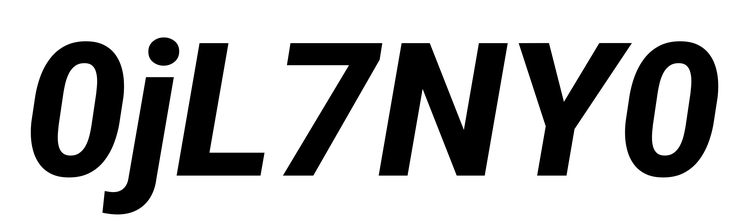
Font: Roboto-Italic_ExtraBold_Italic